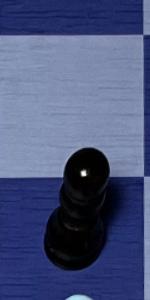
Label: Pawn_Black